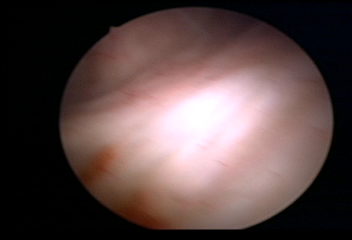
Modality: WLC
Class: Normal mucosa
Bladder cancer association: No